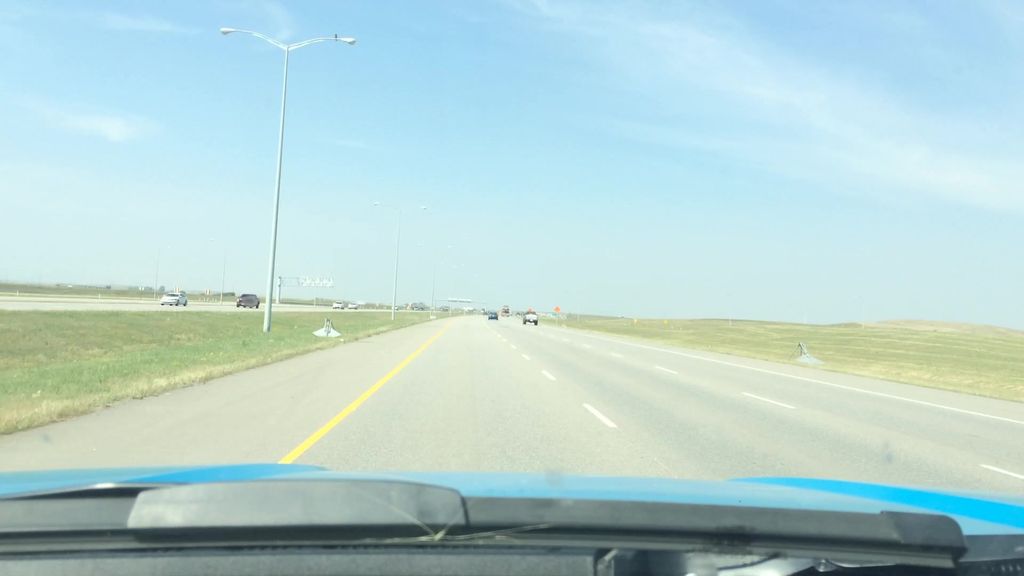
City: calgary